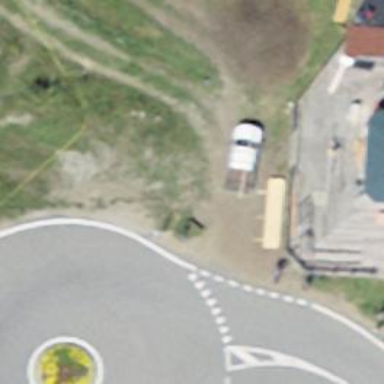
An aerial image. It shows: Bus stop along the road.